Interaction volume radius: 5 \u00c5
Interaction volume height: 15 \u00c5
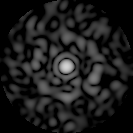
Disorder parameter: 0.8067